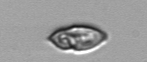
Label: Katodinium_or_Torodinium